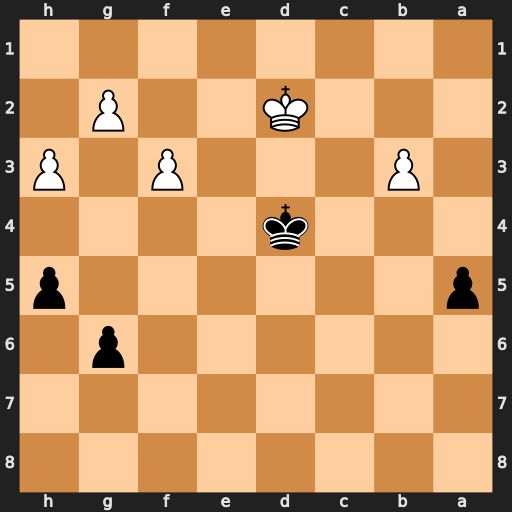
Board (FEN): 8/8/6p1/p6p/3k4/1P3P1P/3K2P1/8
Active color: b
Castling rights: -
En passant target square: -
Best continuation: h4 f4 Ke4